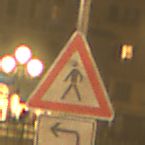
Verkehrszeichen: FussgaengerRechts
Zusatzzeichen unten: RichtungsangabeDurchPfeile2
Umgebung: Outdoor, Urban
Tageszeit: Night
Wetter: Clear
Licht: Artificial
Jahreszeit: NotSpecified
Kontrast: HighContrast